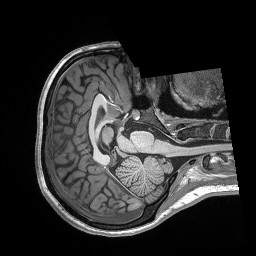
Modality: T1w
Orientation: axial